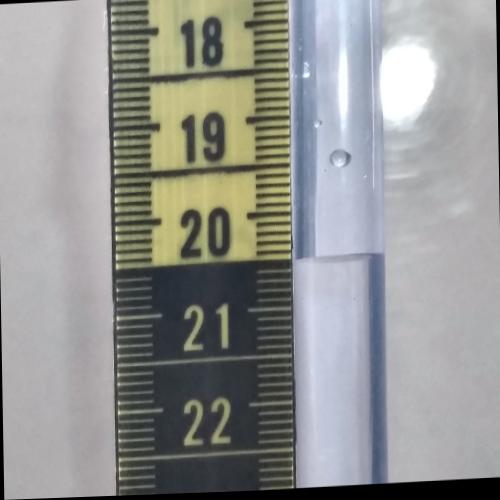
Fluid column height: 20.5 cm